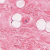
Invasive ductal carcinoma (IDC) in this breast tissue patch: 0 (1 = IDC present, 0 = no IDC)